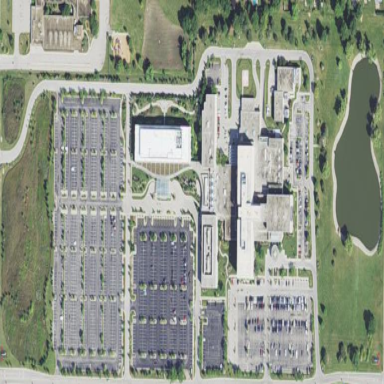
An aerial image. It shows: Hospital providing healthcare services.